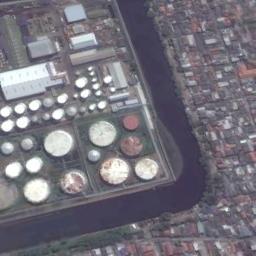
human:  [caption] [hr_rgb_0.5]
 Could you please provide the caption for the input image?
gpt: There are many storage tanks on the bare land next to the river .

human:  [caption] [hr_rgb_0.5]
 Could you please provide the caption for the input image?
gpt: There are many buildings of different shapes next to the storage tanks .

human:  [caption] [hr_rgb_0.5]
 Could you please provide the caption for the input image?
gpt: There are more then ten storage tanks here .

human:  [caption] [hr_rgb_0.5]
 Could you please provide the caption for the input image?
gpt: There are many different-sized oil storage tanks in the factory, There is a l shaped river outside the factory, And there are many neatly arranged buildings across the bank .

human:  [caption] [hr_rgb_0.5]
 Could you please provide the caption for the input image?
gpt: There are many storage tanks beside a river .